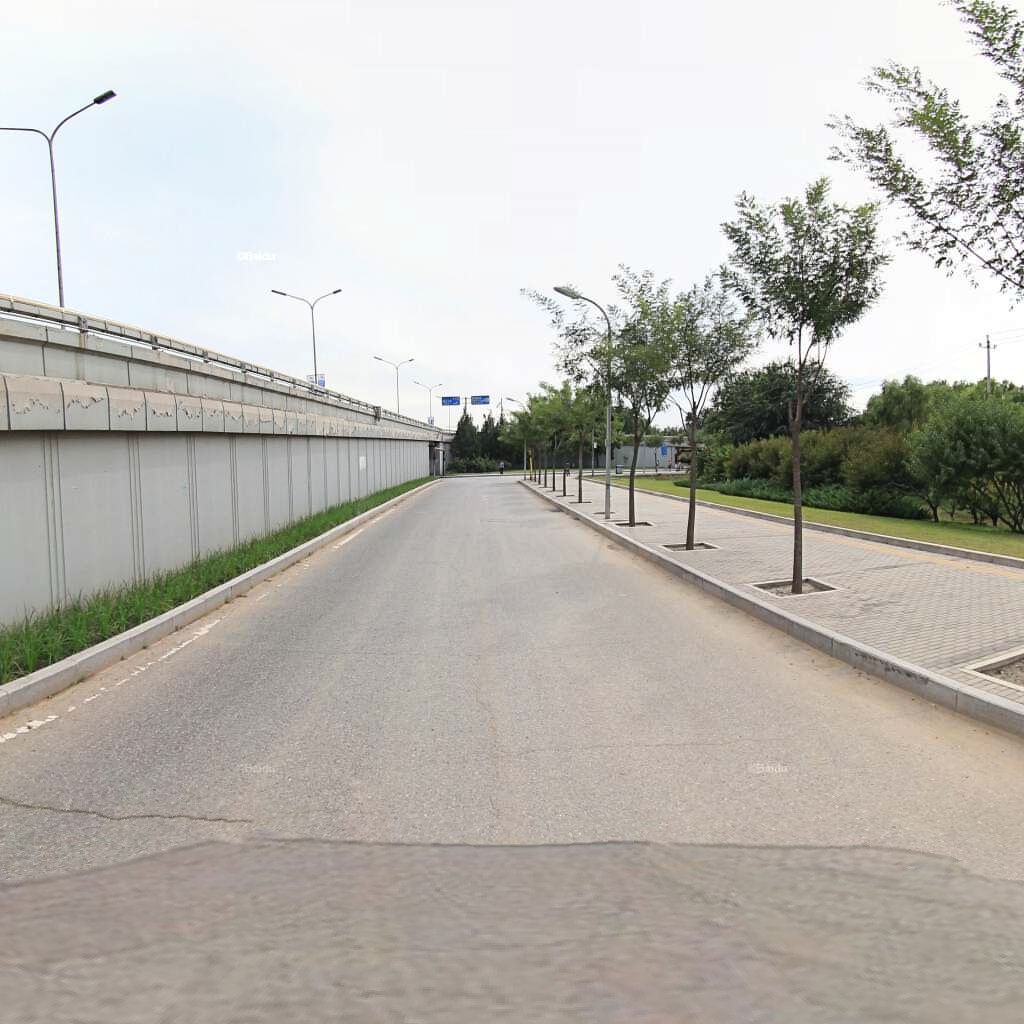
Region: Haidian
Road damage annotations: transverse crack, transverse crack